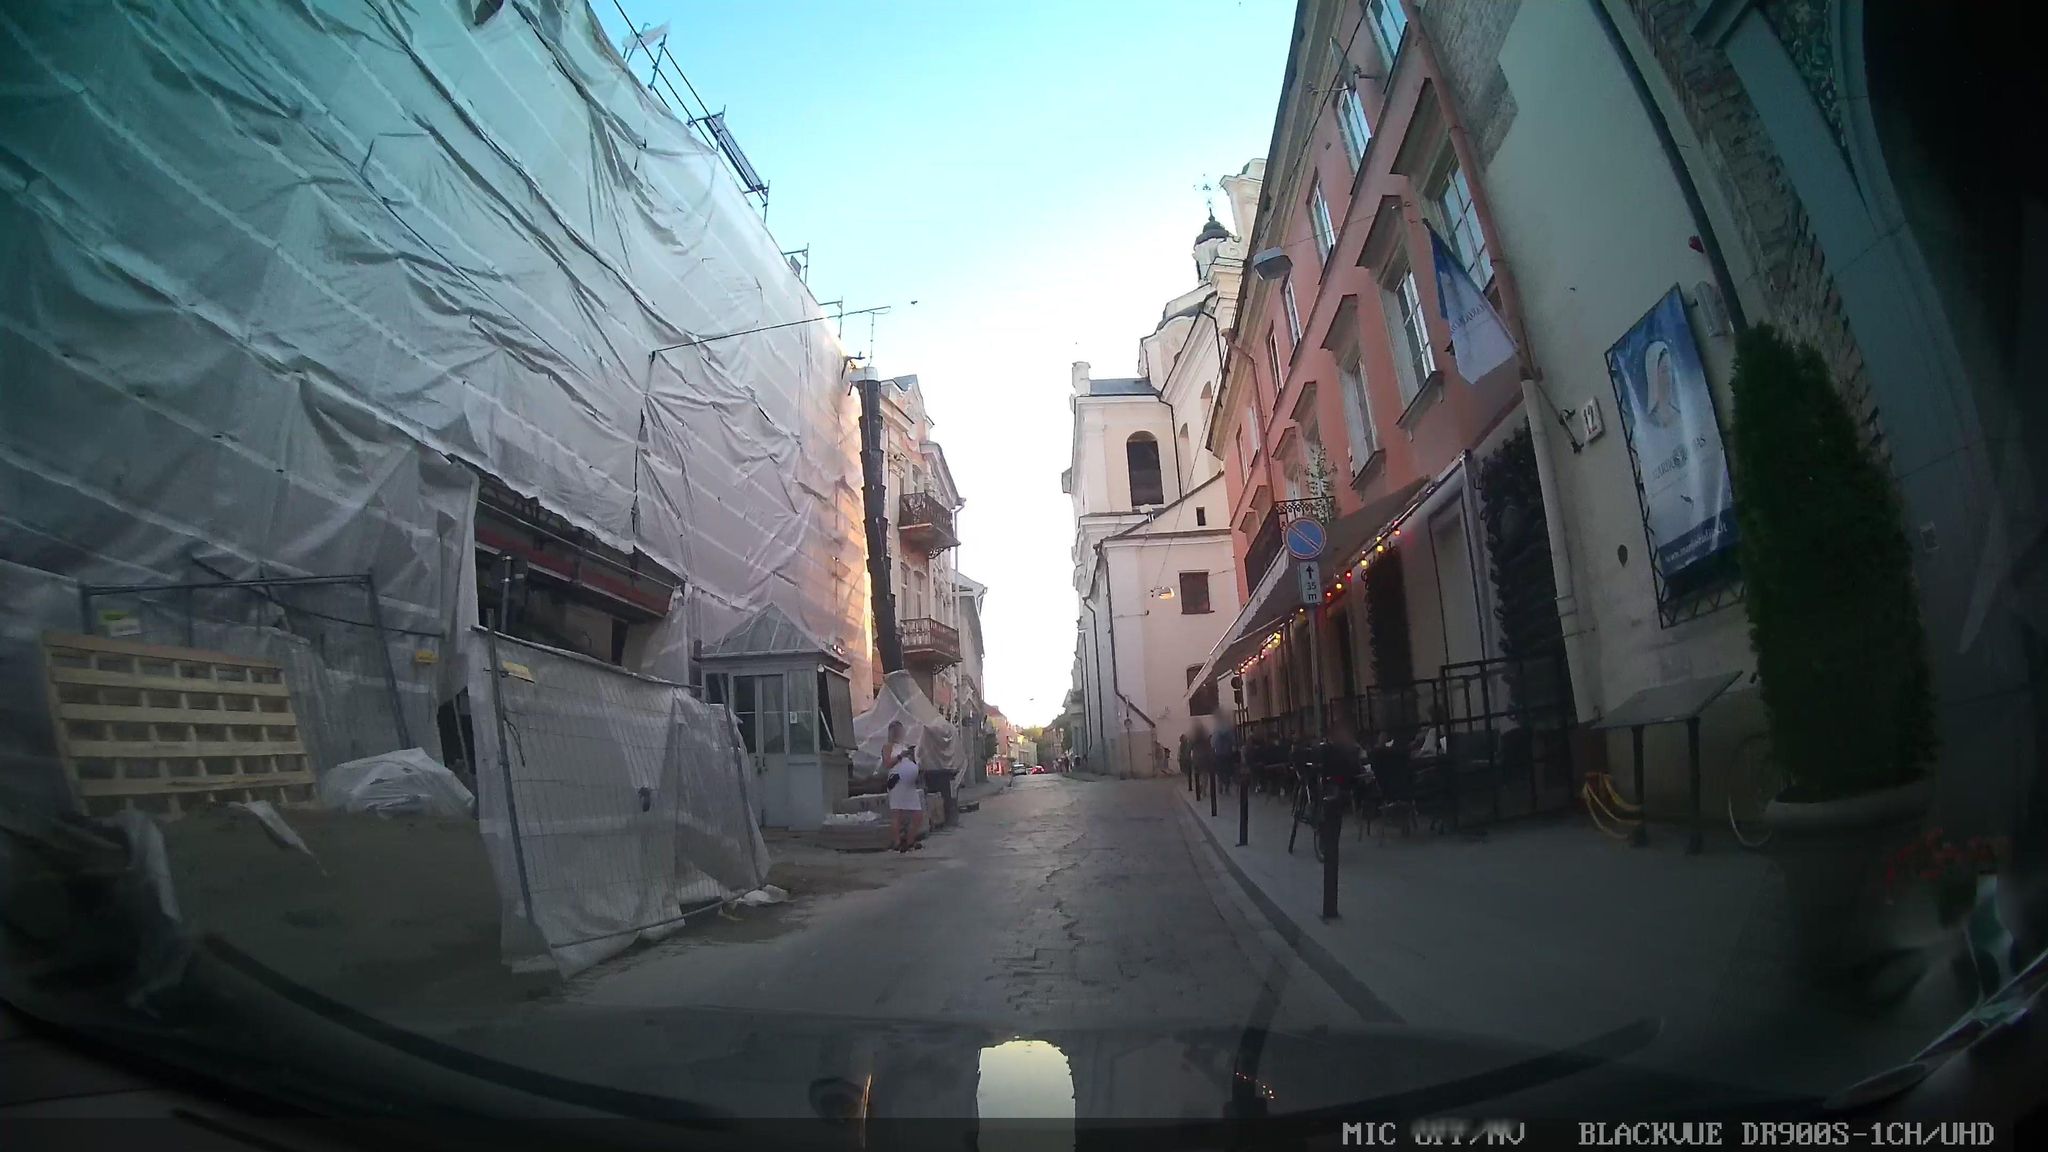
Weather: clear
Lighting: day
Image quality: good
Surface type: driving surface
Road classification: service, footway
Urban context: urban centre
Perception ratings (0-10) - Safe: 1.75, Lively: 7.58, Beautiful: 1.29, Boring: 4.1, Depressing: 6.1, Wealthy: 1.62